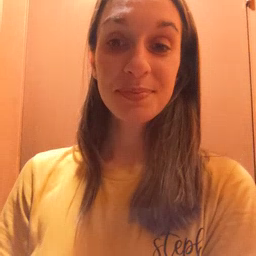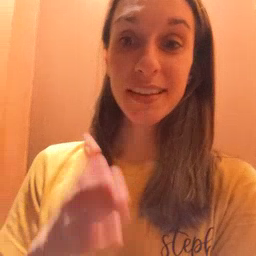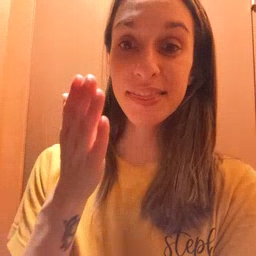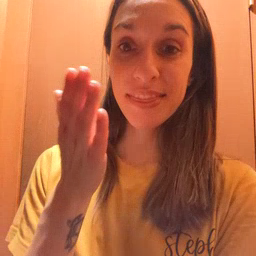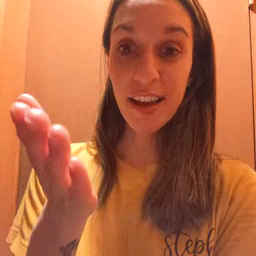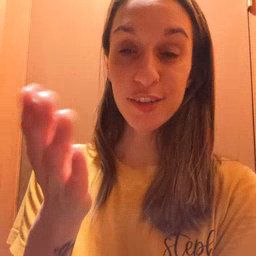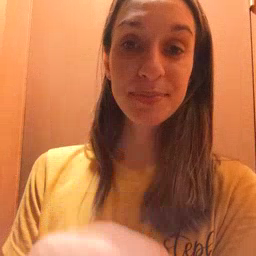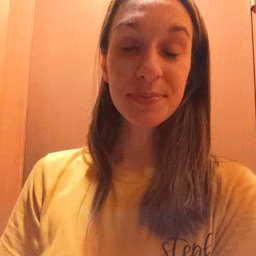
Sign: there